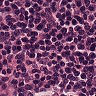
Metastatic tissue present: no